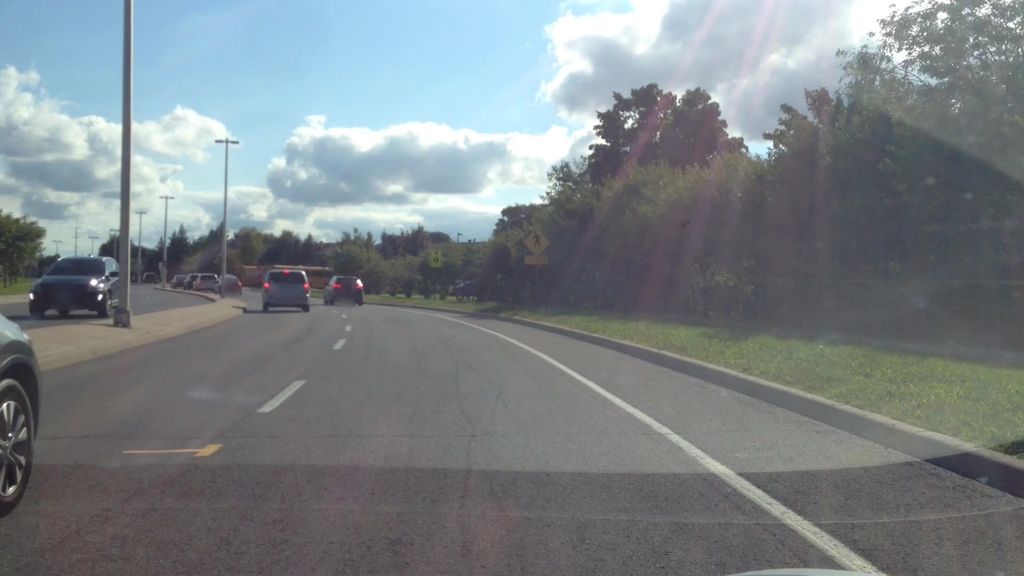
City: ottawa-gatineau